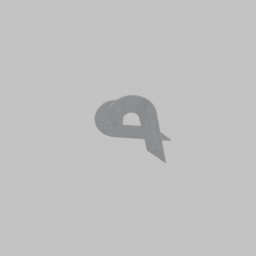
Label: mechanical